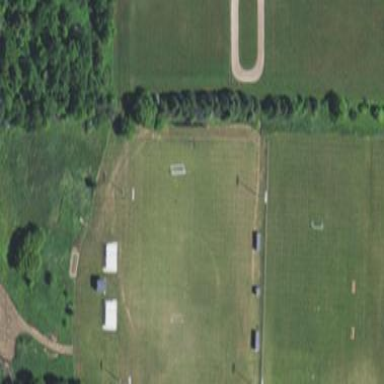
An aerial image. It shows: Soccer pitch for leisureland activities.